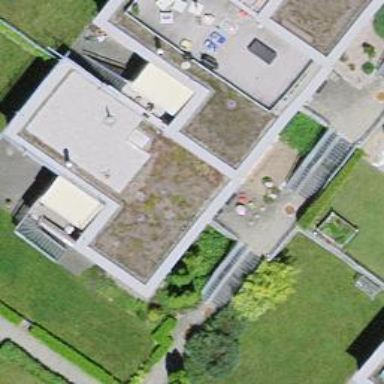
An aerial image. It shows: Residential building.